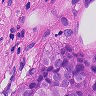
Metastatic tissue present: yes